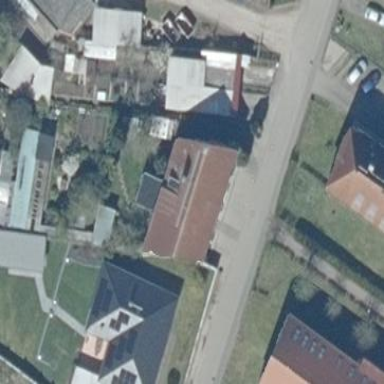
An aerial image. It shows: Building with gabled roof made of roof tiles.